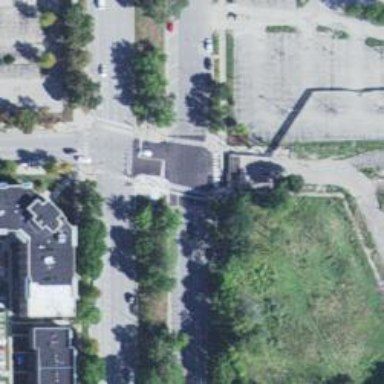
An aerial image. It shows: Footway that serves as traffic island.